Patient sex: M
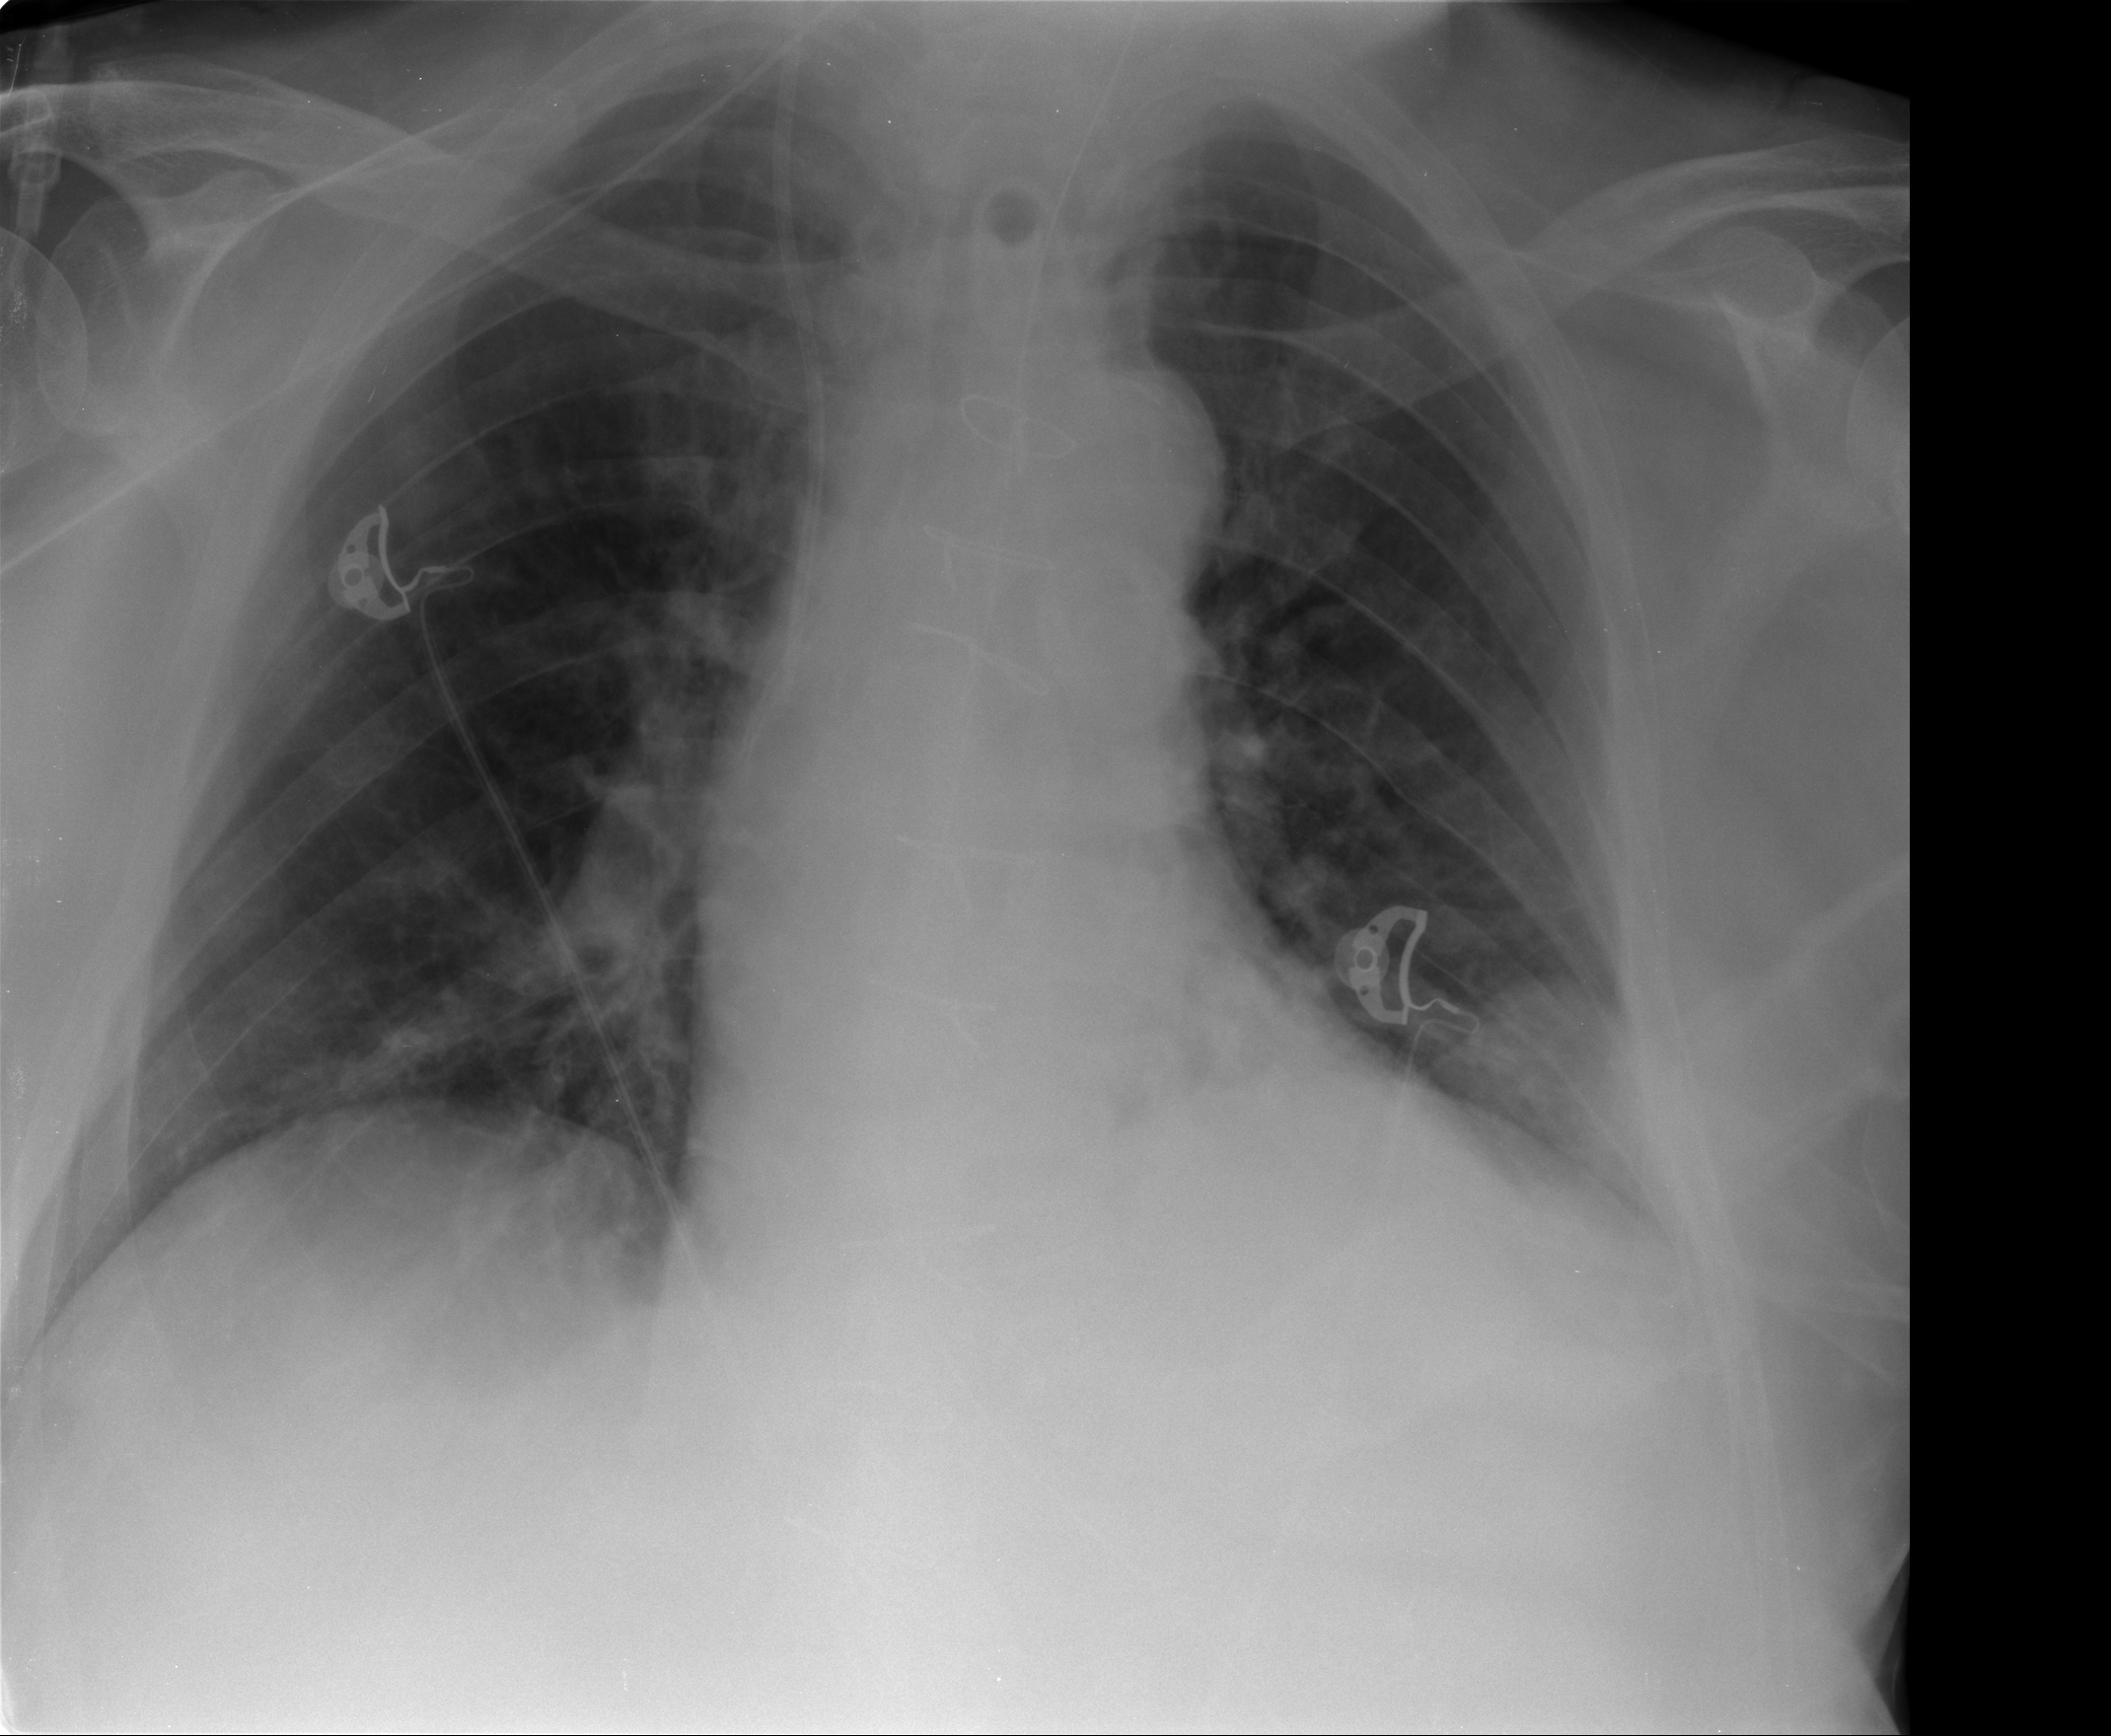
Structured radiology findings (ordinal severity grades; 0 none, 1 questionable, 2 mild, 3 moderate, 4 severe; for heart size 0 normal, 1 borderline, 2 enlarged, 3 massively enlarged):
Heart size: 2
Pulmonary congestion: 0
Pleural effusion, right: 0
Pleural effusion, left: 0
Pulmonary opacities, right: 2
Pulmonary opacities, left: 0
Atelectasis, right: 2
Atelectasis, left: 1